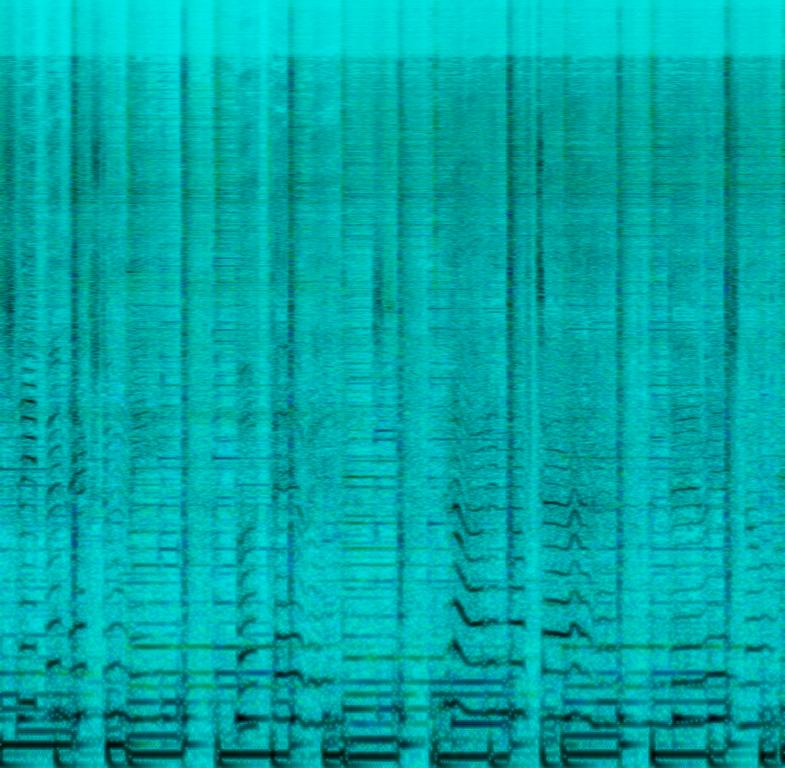
modern folk rock or indie with fingerstyle acoustic guitar and smooth male vocals. The vocal production is loud. Drums are present with the ride cymbal playing a steady pattern and the snare being played with brushes. The mood is mellow.